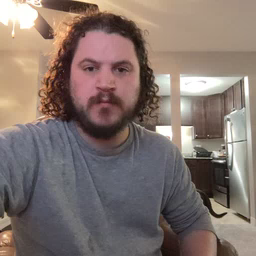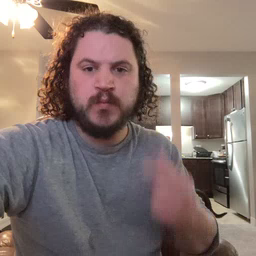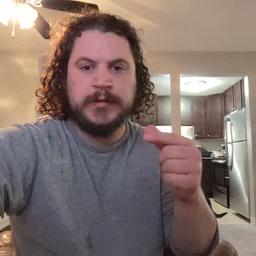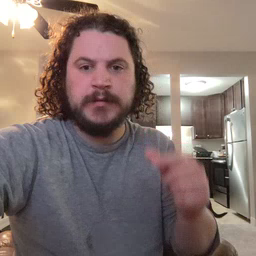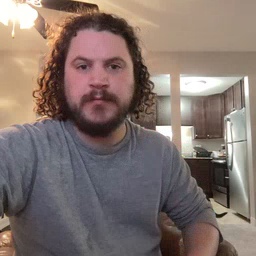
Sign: green